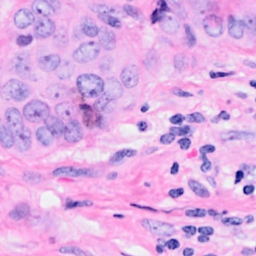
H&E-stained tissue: Breast